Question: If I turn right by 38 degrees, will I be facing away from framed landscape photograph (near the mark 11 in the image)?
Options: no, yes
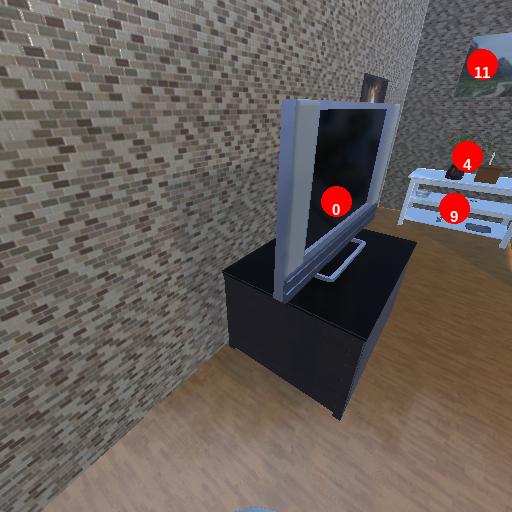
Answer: no